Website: apple
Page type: account-selection
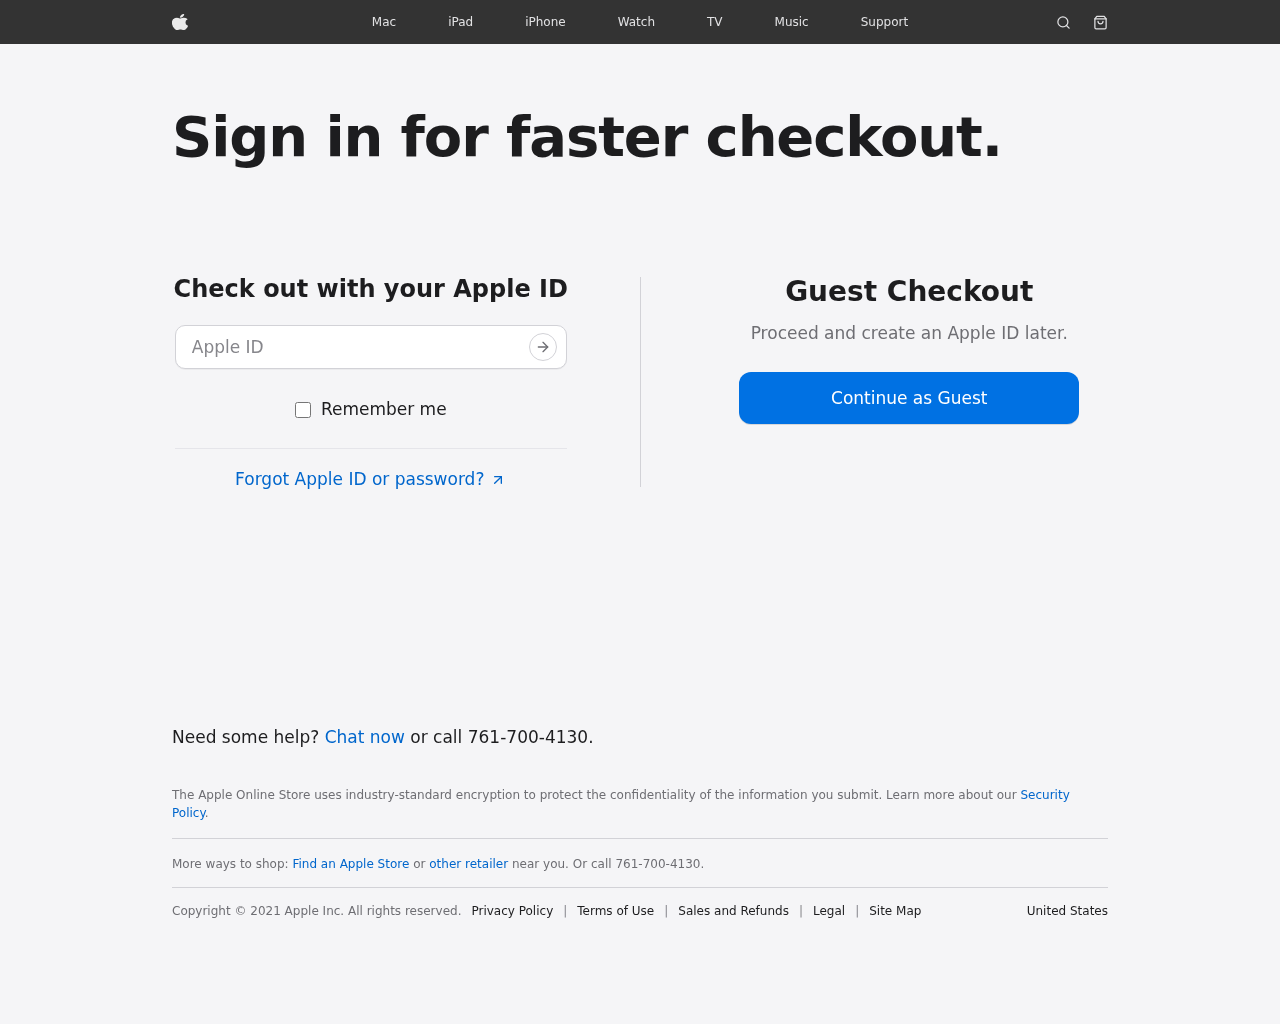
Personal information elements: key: PII_LOGIN_USERNAME
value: diana_grant